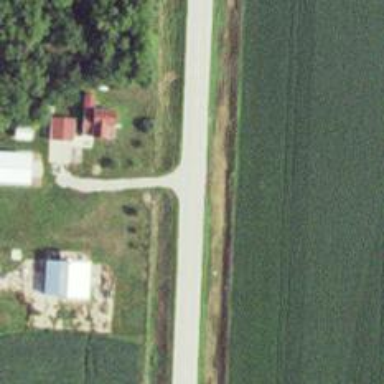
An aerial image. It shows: Secondary road.